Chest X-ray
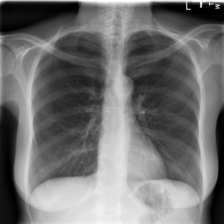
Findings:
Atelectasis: negative
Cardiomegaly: negative
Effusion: negative
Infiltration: negative
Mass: negative
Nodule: negative
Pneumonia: negative
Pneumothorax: negative
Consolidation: negative
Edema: negative
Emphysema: negative
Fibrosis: negative
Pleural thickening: negative
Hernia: negative